Aerial crown-view tile of a tropical tree (Barro Colorado Island, Panama), acquired 20241014:
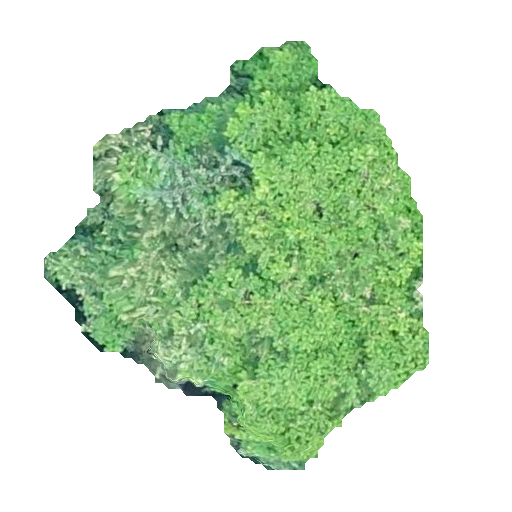
Species: Tachigali panamensis
GBIF accepted scientific name: Tachigali panamensis
Crown area: 160.753 m²